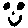
Label: smiley face